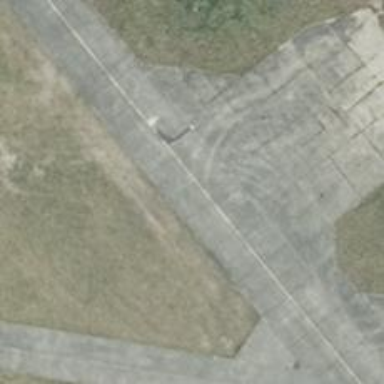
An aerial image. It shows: Image of taxiway at airport.